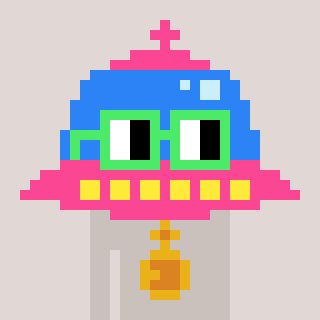
a pixel art character with square light green glasses, a ufo-shaped head and a foggrey-colored body on a warm background